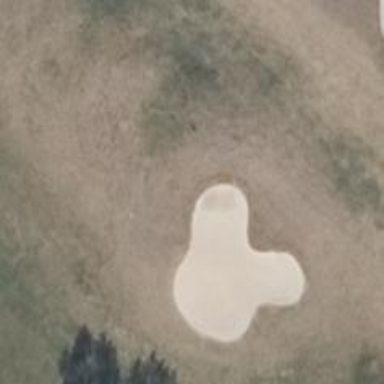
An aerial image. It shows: Golf bunker filled with natural sand.